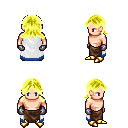
a pixel art fantasy rpg character, male body template, human, light skin, white trimmed cape, robe skirt, gold loose hair, metal gloves, gold boots, four views (front, back, left, right), 2x2 character sprite sheet, small pixel art, hard edges, no anti-aliasing